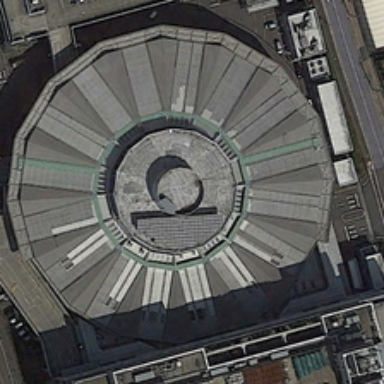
A round building and some square buildings are sandwiched between two roads .